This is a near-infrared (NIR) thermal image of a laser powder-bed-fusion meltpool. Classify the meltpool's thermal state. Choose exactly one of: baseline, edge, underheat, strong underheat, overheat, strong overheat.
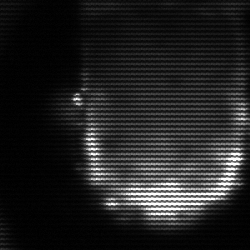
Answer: baseline